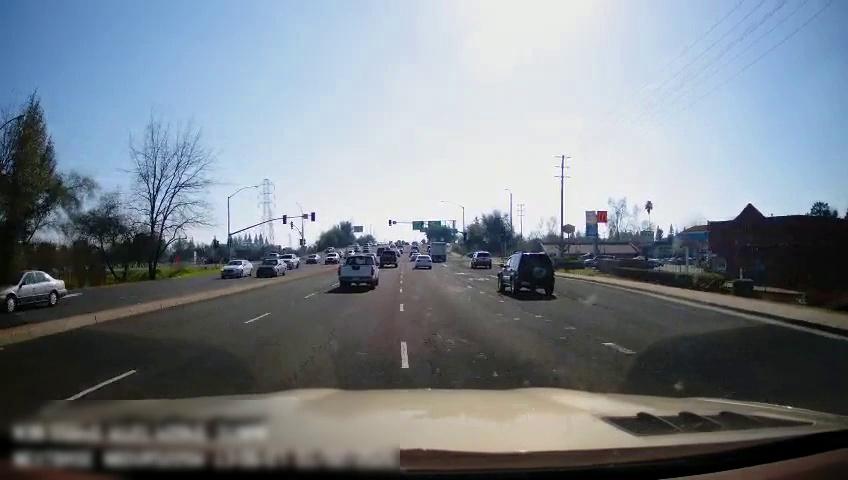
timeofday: Day
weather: Sunny
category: Drivable Space
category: Drivable Space
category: Vehicles | Truck
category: Vehicles | Truck
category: Vehicles | Car
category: Vehicles | Car
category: Vehicles | Car
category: Vehicles | Truck
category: Vehicles | Car
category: Vehicles | SUV
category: Vehicles | SUV
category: Vehicles | SUV
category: Vehicles | Car
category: Vehicles | Other LV
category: Lanes | Current Lane
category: Lanes | Current Lane
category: Lanes | Alternate Lane
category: Lanes | Alternate Lane
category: Traffic | Signs
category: Traffic | Signs